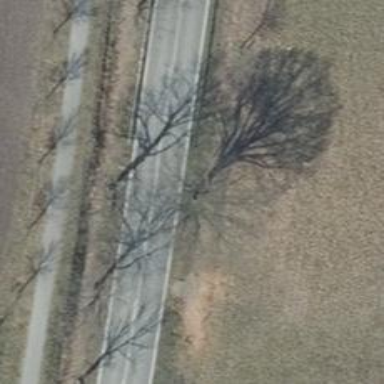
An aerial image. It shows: Row of deciduous broadleaved trees.